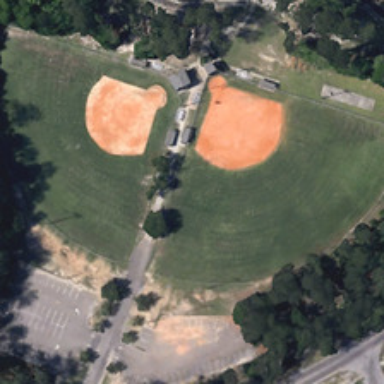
Two baseball fields are surrounded by many green trees .